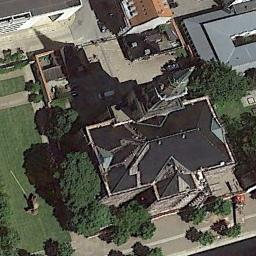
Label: church